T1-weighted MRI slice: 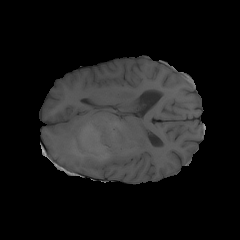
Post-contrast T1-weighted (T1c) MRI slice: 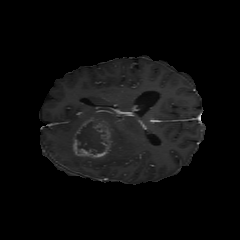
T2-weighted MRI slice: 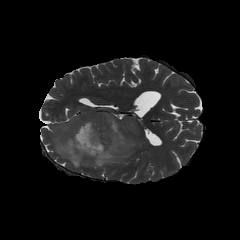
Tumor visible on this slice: yes